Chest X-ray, PA view. Patient: 78 years old, sex F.
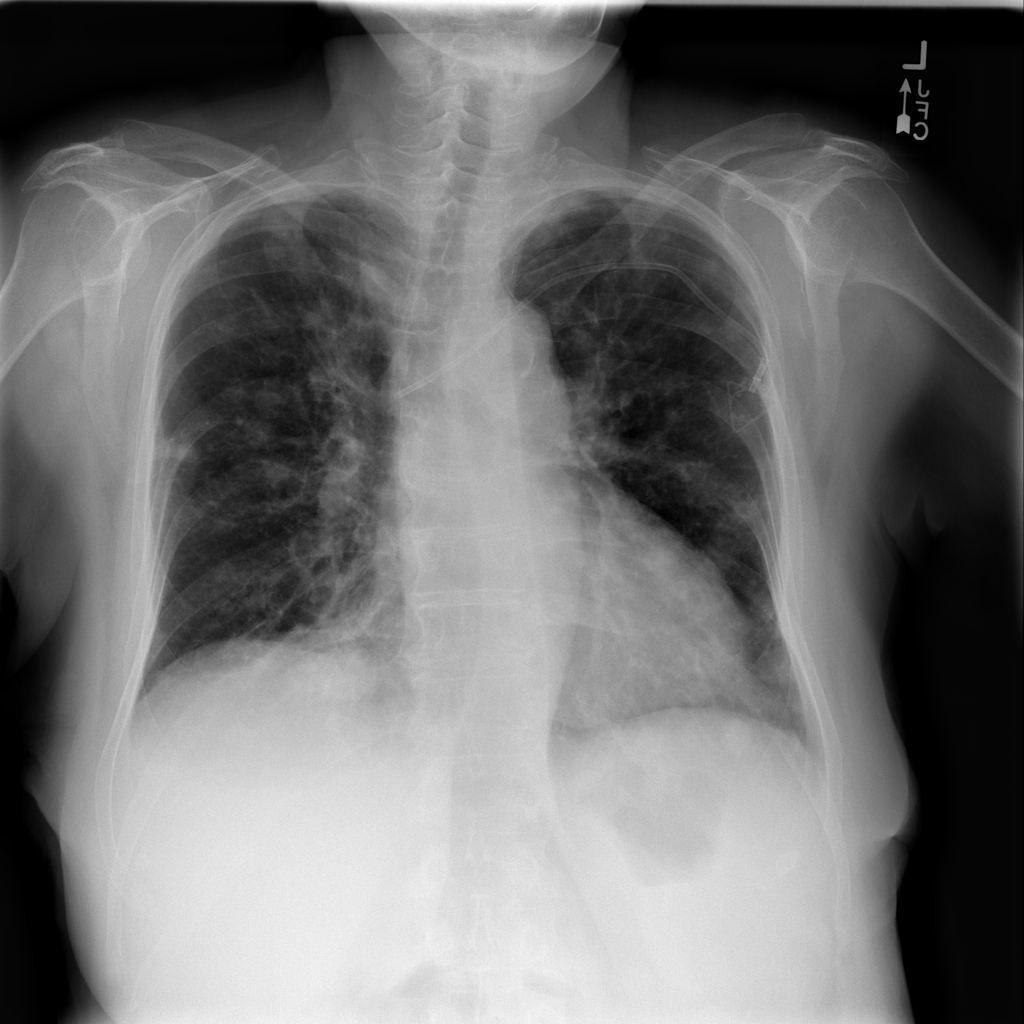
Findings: Nodule